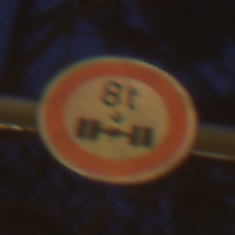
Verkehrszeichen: TatsaechlicheAchslast
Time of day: Night
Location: Outdoor (Urban)
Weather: Clear
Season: NotSpecified
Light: Artificial